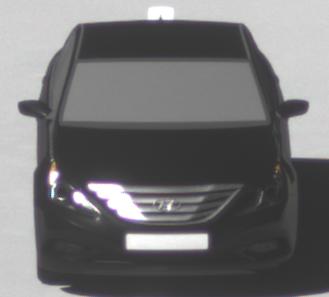
Make: Hyundai
Model: Sonata
Detailed model: Gen. 6 YF
Model produced from: 2009
Model produced until: 2016
Doors: 4
Color: black
Road condition: dry road
Daytime: midday
Contrast: high contrast